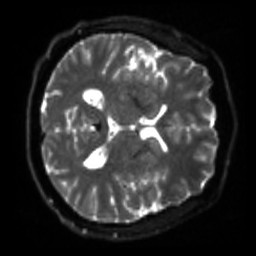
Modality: sbref
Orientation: axial
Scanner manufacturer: siemens
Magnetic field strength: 3 T
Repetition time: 4 s
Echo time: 0.0594 s